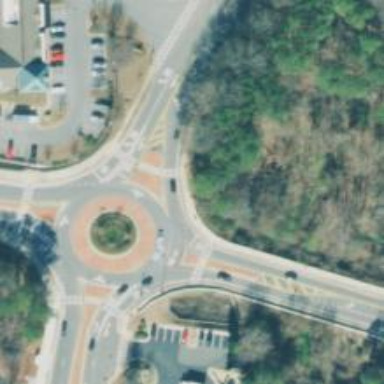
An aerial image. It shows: Tertiary road with asphalt surface leading to roundabout junction.